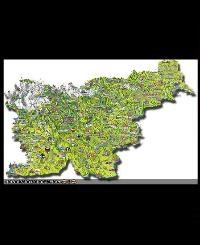
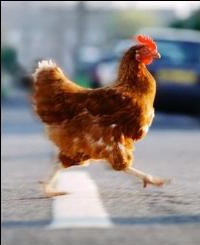
Blend attribute: Object Shape
Blending difficulty: Low
Creative potential: Medium